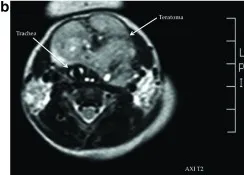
B. Axial MRI (T2) of the neck showing the teratoma and the tracheal displacement.
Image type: radiology (mri)